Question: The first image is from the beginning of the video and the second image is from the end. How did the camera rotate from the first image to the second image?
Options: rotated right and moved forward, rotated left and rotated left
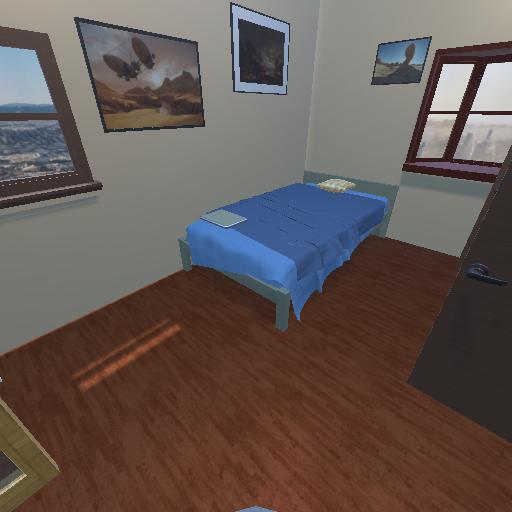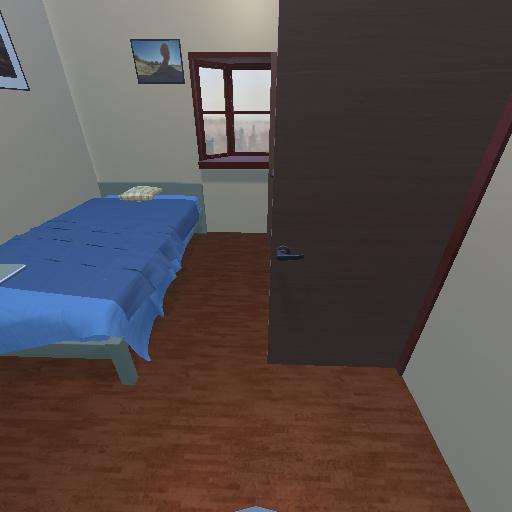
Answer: rotated right and moved forward